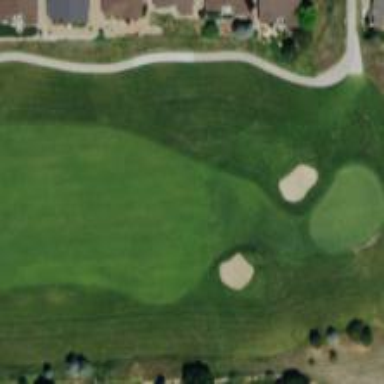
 likely golf fairway with neatly mown grass."